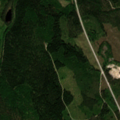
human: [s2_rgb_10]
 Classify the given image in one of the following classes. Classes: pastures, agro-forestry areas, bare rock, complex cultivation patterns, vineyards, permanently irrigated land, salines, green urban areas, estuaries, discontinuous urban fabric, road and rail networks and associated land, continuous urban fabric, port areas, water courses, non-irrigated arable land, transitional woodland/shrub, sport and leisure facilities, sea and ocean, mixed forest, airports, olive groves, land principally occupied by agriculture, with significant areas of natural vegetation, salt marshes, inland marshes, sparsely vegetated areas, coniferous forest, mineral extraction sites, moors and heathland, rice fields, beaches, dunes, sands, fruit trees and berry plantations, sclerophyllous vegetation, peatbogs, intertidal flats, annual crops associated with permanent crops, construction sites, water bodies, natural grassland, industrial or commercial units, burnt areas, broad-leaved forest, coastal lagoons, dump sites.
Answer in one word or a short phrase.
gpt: broad-leaved forest, coniferous forest, mixed forest, transitional woodland/shrub